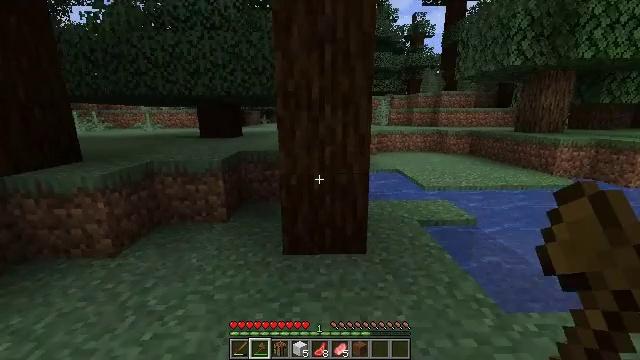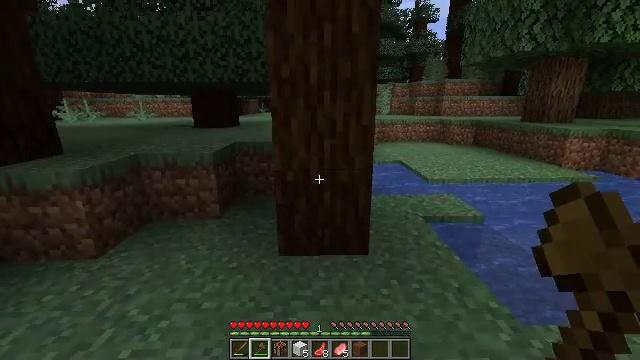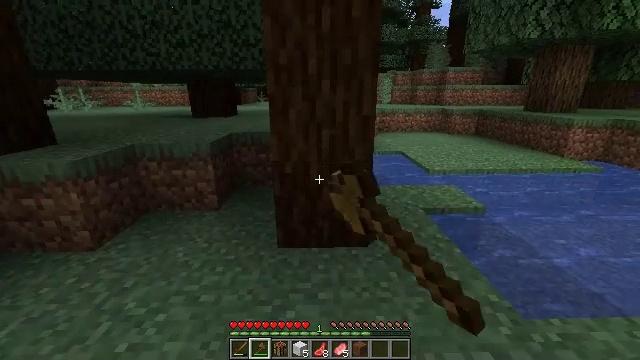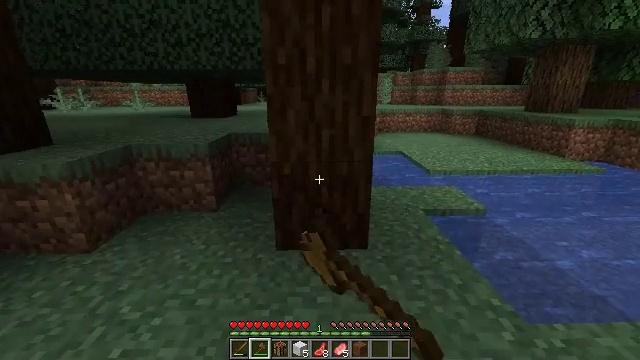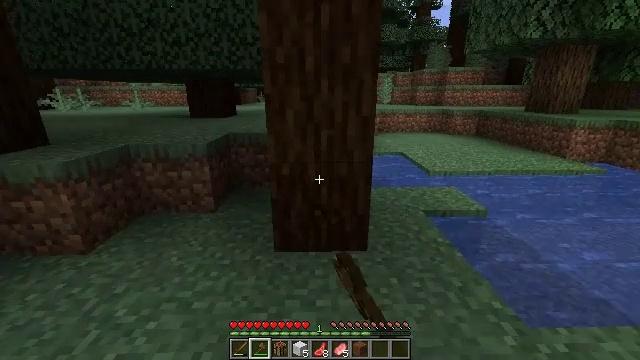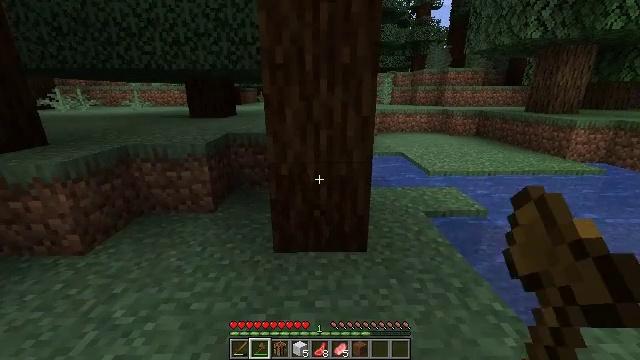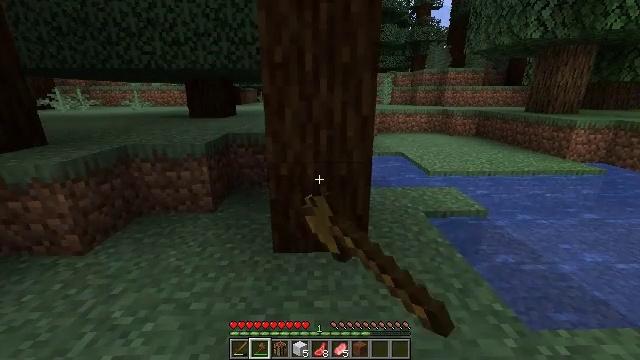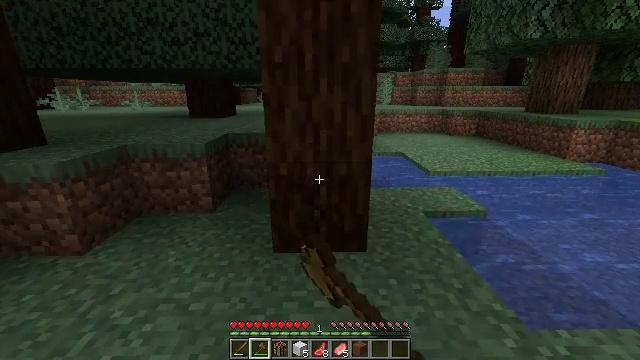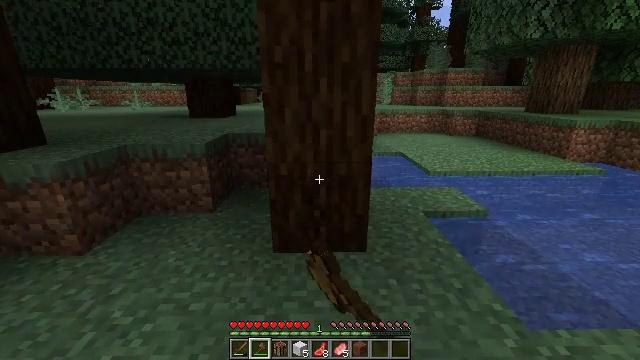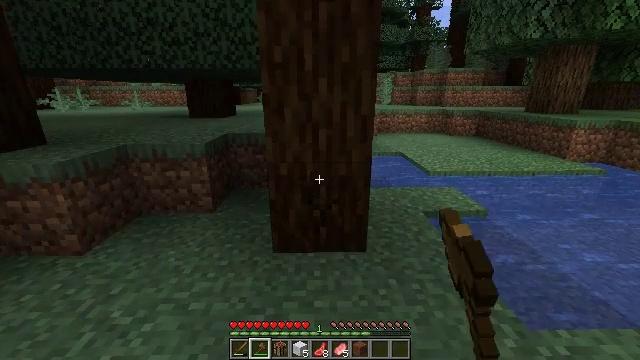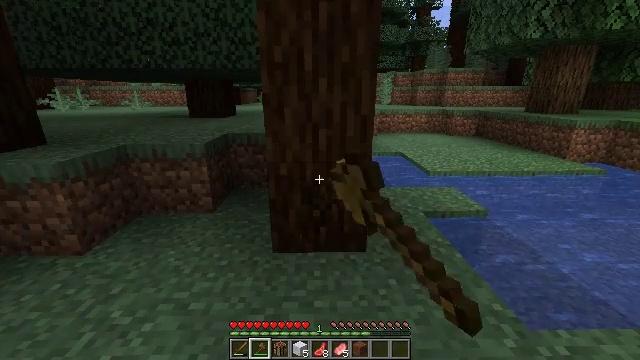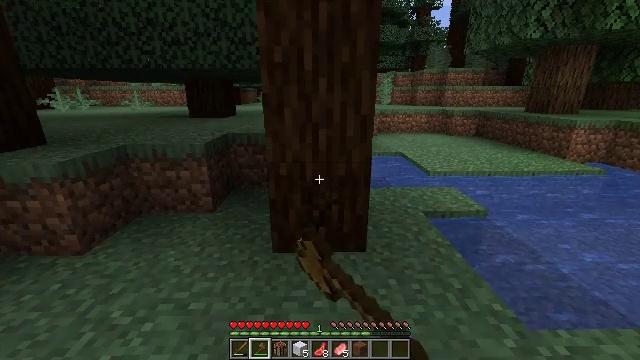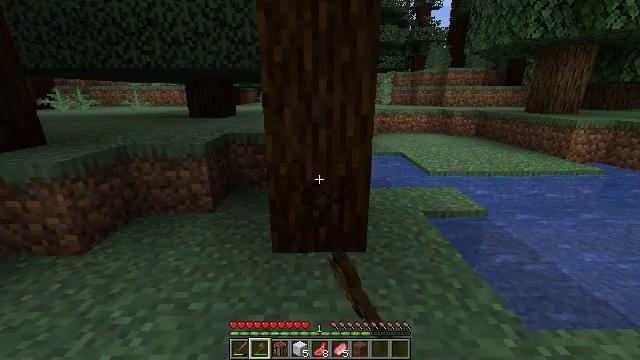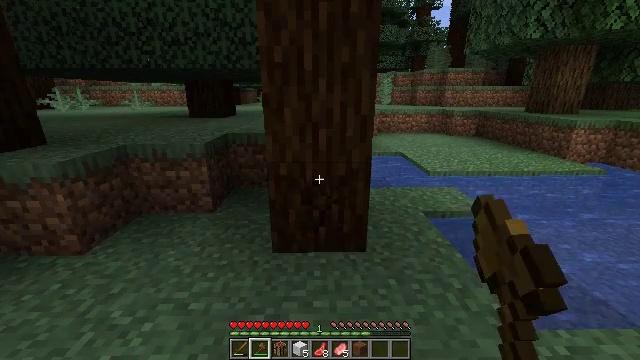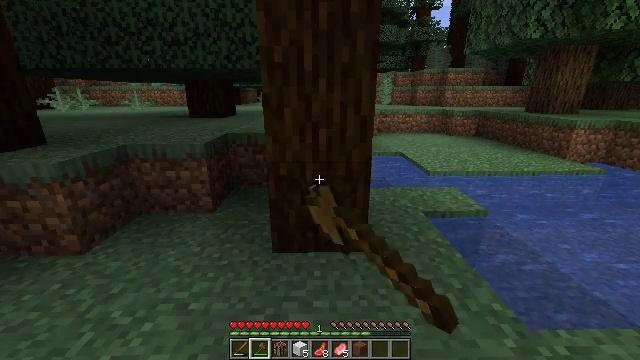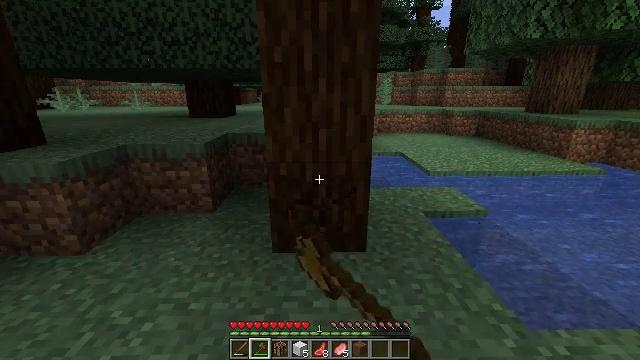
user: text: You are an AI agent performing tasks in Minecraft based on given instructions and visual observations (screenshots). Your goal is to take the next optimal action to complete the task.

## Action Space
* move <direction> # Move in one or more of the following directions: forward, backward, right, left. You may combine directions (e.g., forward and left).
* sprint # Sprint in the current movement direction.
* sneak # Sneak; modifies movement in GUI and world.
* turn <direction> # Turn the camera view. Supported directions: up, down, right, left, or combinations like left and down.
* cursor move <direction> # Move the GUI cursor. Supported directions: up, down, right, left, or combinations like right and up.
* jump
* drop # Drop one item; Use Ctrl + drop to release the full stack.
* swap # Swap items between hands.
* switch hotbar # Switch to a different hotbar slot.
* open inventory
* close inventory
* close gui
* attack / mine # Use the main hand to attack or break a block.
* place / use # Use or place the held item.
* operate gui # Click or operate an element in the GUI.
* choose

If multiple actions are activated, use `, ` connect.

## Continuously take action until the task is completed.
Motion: motion action
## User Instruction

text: Mine the spruce log from the forest.
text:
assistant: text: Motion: turn down, attack / mine
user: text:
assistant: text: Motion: turn down, attack / mine
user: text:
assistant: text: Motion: attack / mine
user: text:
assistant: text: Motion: attack / mine
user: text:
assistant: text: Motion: attack / mine
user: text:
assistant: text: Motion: attack / mine
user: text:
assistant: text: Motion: attack / mine
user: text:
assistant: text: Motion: attack / mine
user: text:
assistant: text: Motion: attack / mine
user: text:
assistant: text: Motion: attack / mine
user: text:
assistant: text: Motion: attack / mine
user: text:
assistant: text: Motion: attack / mine
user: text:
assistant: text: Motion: attack / mine
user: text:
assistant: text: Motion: attack / mine
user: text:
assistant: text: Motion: attack / mine
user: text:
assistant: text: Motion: attack / mine
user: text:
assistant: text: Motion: attack / mine
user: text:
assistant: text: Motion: attack / mine
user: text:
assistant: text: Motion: attack / mine
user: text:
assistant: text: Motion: attack / mine
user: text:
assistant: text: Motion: attack / mine
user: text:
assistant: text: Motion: attack / mine
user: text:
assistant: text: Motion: attack / mine
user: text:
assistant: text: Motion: attack / mine
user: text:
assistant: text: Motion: attack / mine
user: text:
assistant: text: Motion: attack / mine
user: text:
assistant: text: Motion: attack / mine
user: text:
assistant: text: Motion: attack / mine
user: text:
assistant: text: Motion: attack / mine
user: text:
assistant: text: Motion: attack / mine